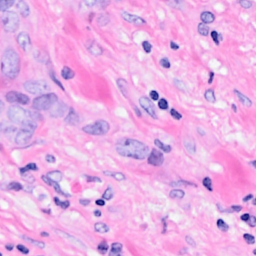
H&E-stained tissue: Breast